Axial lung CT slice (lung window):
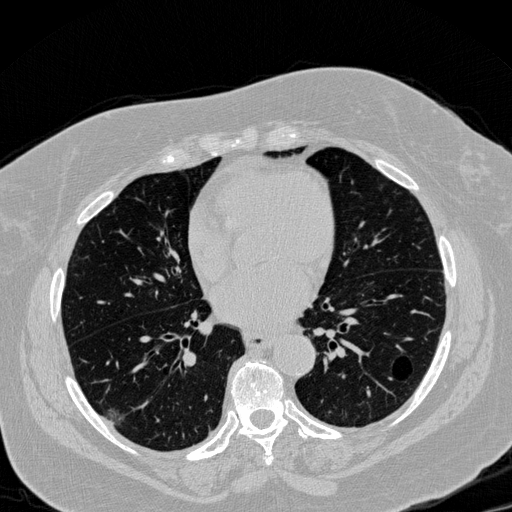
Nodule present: yes
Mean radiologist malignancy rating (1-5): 2.5